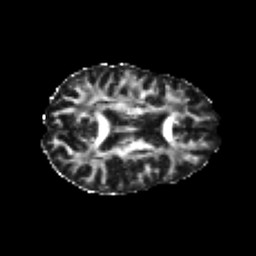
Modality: FA
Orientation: axial
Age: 25
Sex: female
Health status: healthy
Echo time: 0.074 s